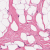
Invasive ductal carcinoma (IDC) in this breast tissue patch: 0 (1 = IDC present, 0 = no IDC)